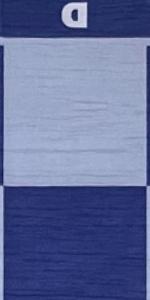
Label: Empty